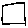
Label: square